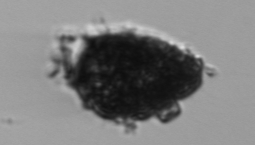
Label: Delphineis